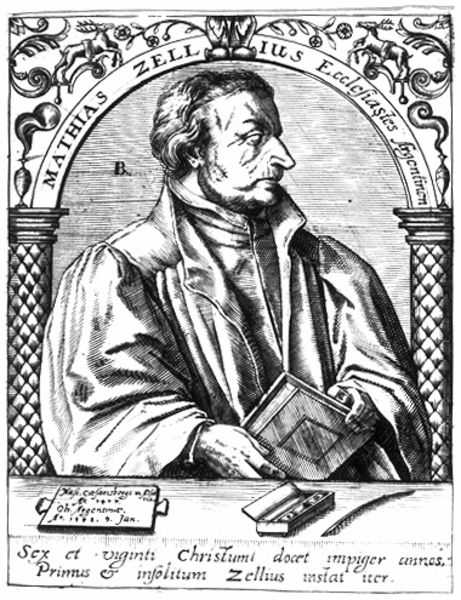
Titel: Bildnis des Matthäus Zellius
Künstler: Matthaeus (d.Ä.) Becker
Institution: (Seriendruck)
Schlagwörter: feder, hand, mann, schatten, umhang, weiß, blumen, frisur, grau, haar, licht, mund, nase, profil, schwarz, stirn, säule, säulen, tisch, zeichnung, blick, tiere, ornament, alt, bart, hemd, schnurrbart, architektur, band, bibel, falten, federn, gesicht, halten, kragen, mensch, rahmen, ärmel, bildnis, herr, hände, portrait, porträt, zweige, kirche, geistlicher, gewand, haare, halbfigur, mantel, blatt, pflanzen, halbansicht, kinn, lippen, ranken, schrift, rahmung, bogen, grafik, graphik, rundbogen, schnäuzer, tafel, inschrift, streng, ornamente, verzierung, robe, faltenwurf, platte, buch, dose, religion, torbogen, druck, schwarz-weiss, schraffur, radierung, stich, titel, illustration, text, beschriftung, namen, einband, prister, buchrücken, voluten, etui, hirsch, hirsche, schreiben, gelehrter, tintenfass, griffel, geweih, kupferstich, sakral, verzierungen, christentum, haartracht, abbildung, gewandfalten, wissenschaft, schreibfeder, latein, tannenzapfen, lateinisch, frontispiz, schreibgerät, matthias, humanismus, blcik, mathias, kragenb, bauchärmel, federschreiber, glehrter, matthias zelsius, portalbogen, schreibtafel, zellius, mathias zellius, celsius, matthias zell, kaestchen, ringbart, zelliius, zell, matthias zellius, zellus